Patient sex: M
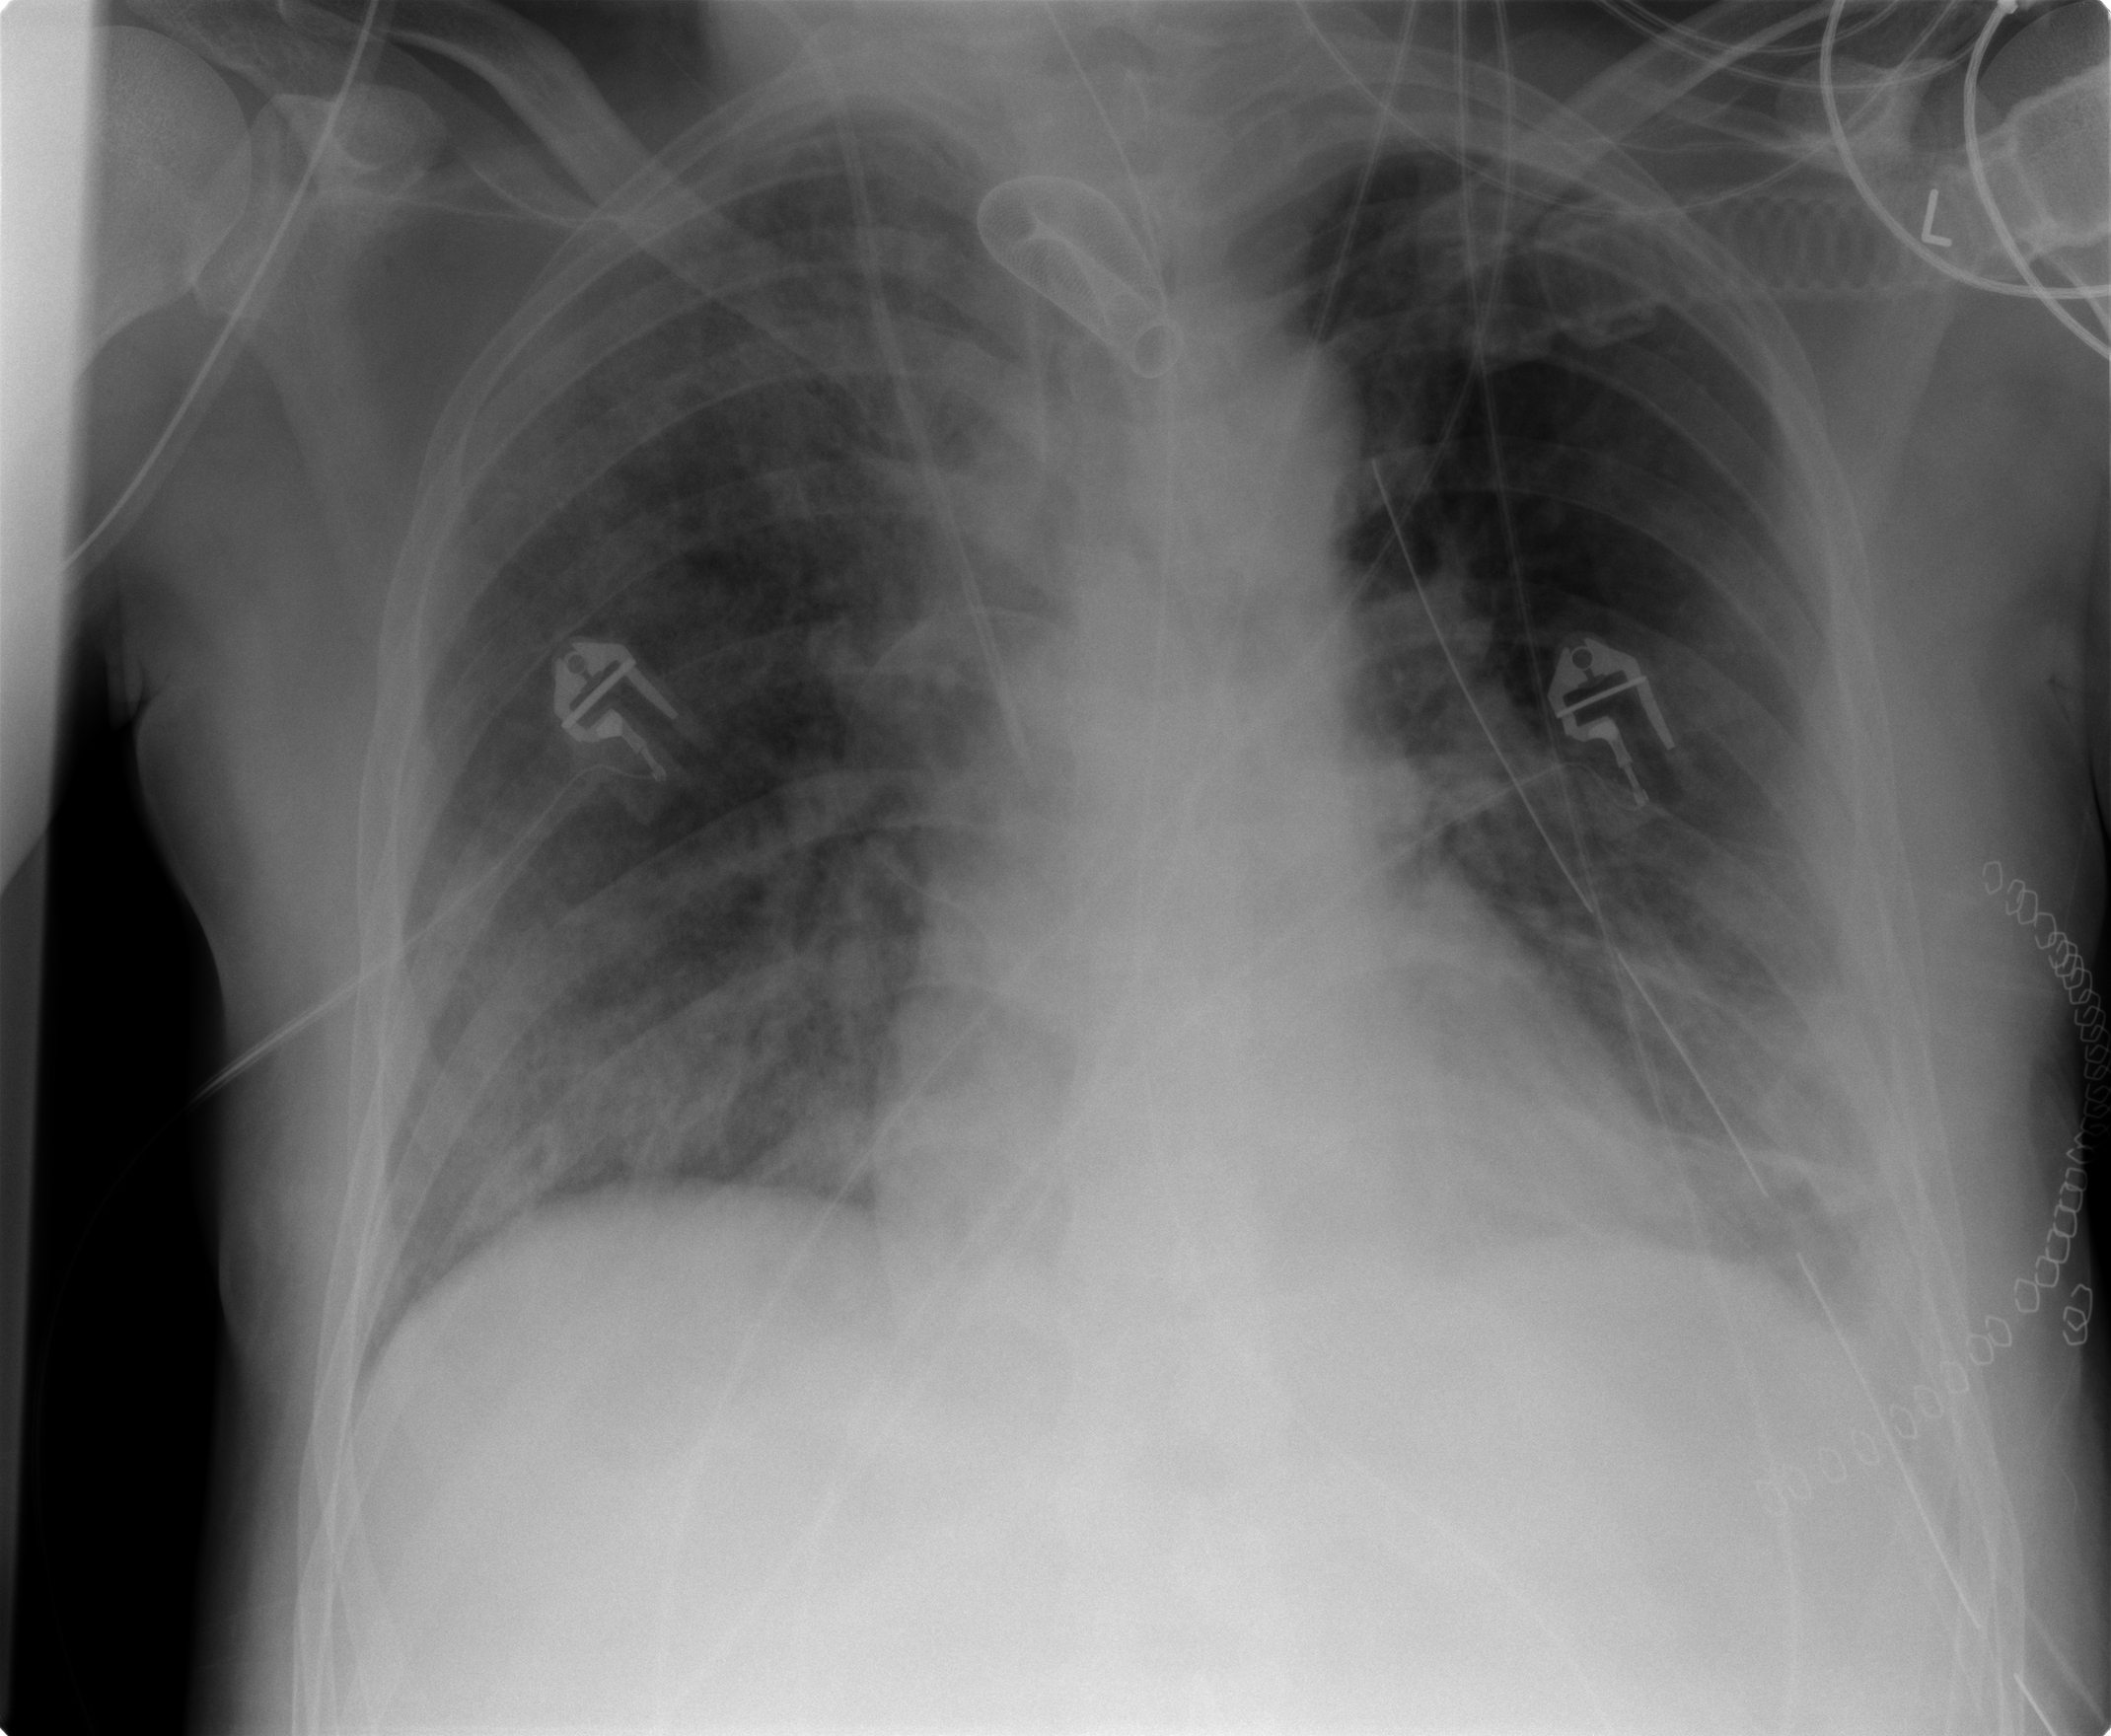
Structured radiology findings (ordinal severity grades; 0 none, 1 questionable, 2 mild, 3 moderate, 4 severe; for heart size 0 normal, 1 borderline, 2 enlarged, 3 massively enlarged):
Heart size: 0
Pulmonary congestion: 2
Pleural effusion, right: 0
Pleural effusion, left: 2
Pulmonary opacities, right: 2
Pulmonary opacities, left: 0
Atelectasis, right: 2
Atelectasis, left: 2